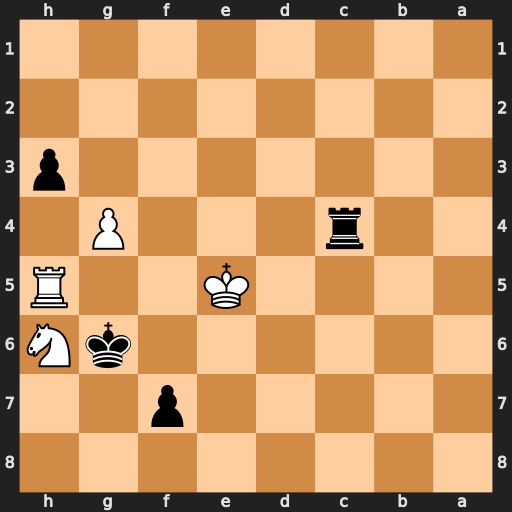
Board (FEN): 8/5p2/6kN/4K2R/2r3P1/7p/8/8
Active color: b
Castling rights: -
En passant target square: -
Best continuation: Rc5+ Kf4 Rxh5 gxh5+ Kxh6